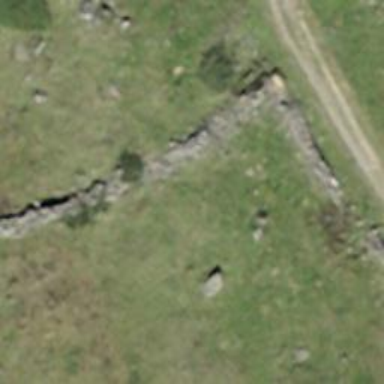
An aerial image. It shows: Wall barrier.